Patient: sex M, age 62
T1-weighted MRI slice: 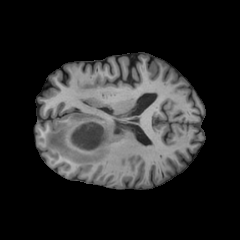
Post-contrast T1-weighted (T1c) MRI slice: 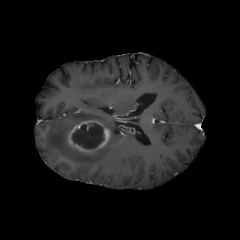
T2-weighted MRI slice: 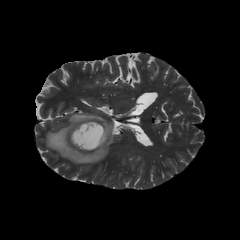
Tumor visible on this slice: yes
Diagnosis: Glioblastoma, IDH-wildtype
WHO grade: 4